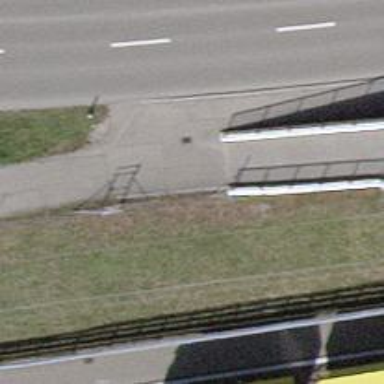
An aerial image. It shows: Unmarked asphalt crossing on cycleway road.